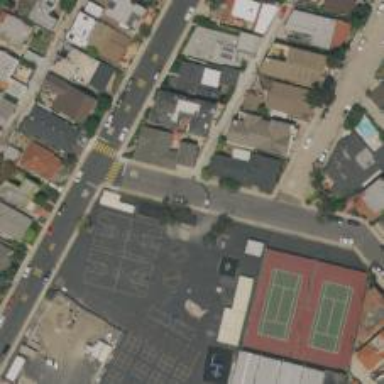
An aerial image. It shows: Alleyway designated as service road.